Question: I have used gallery in my app.
In that i have two images in each gallery item like this

Each rabbit and mouse image is combined as a single gallery item.
So I give onclickListener for both images but if I give like that I can't scroll by touching those images... If I remove onClickListener for that individual images I am able to scroll.
How to archive both scroll and onClick for each images.
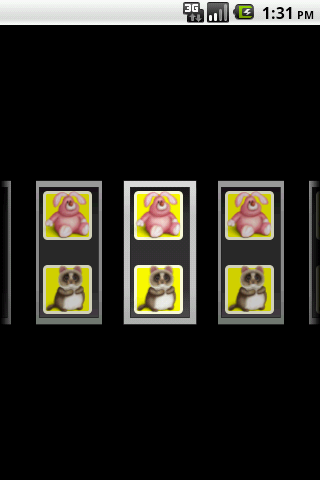
Answer: This <URL>. You have to let your activity handle both onClick and Gestures.